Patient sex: M
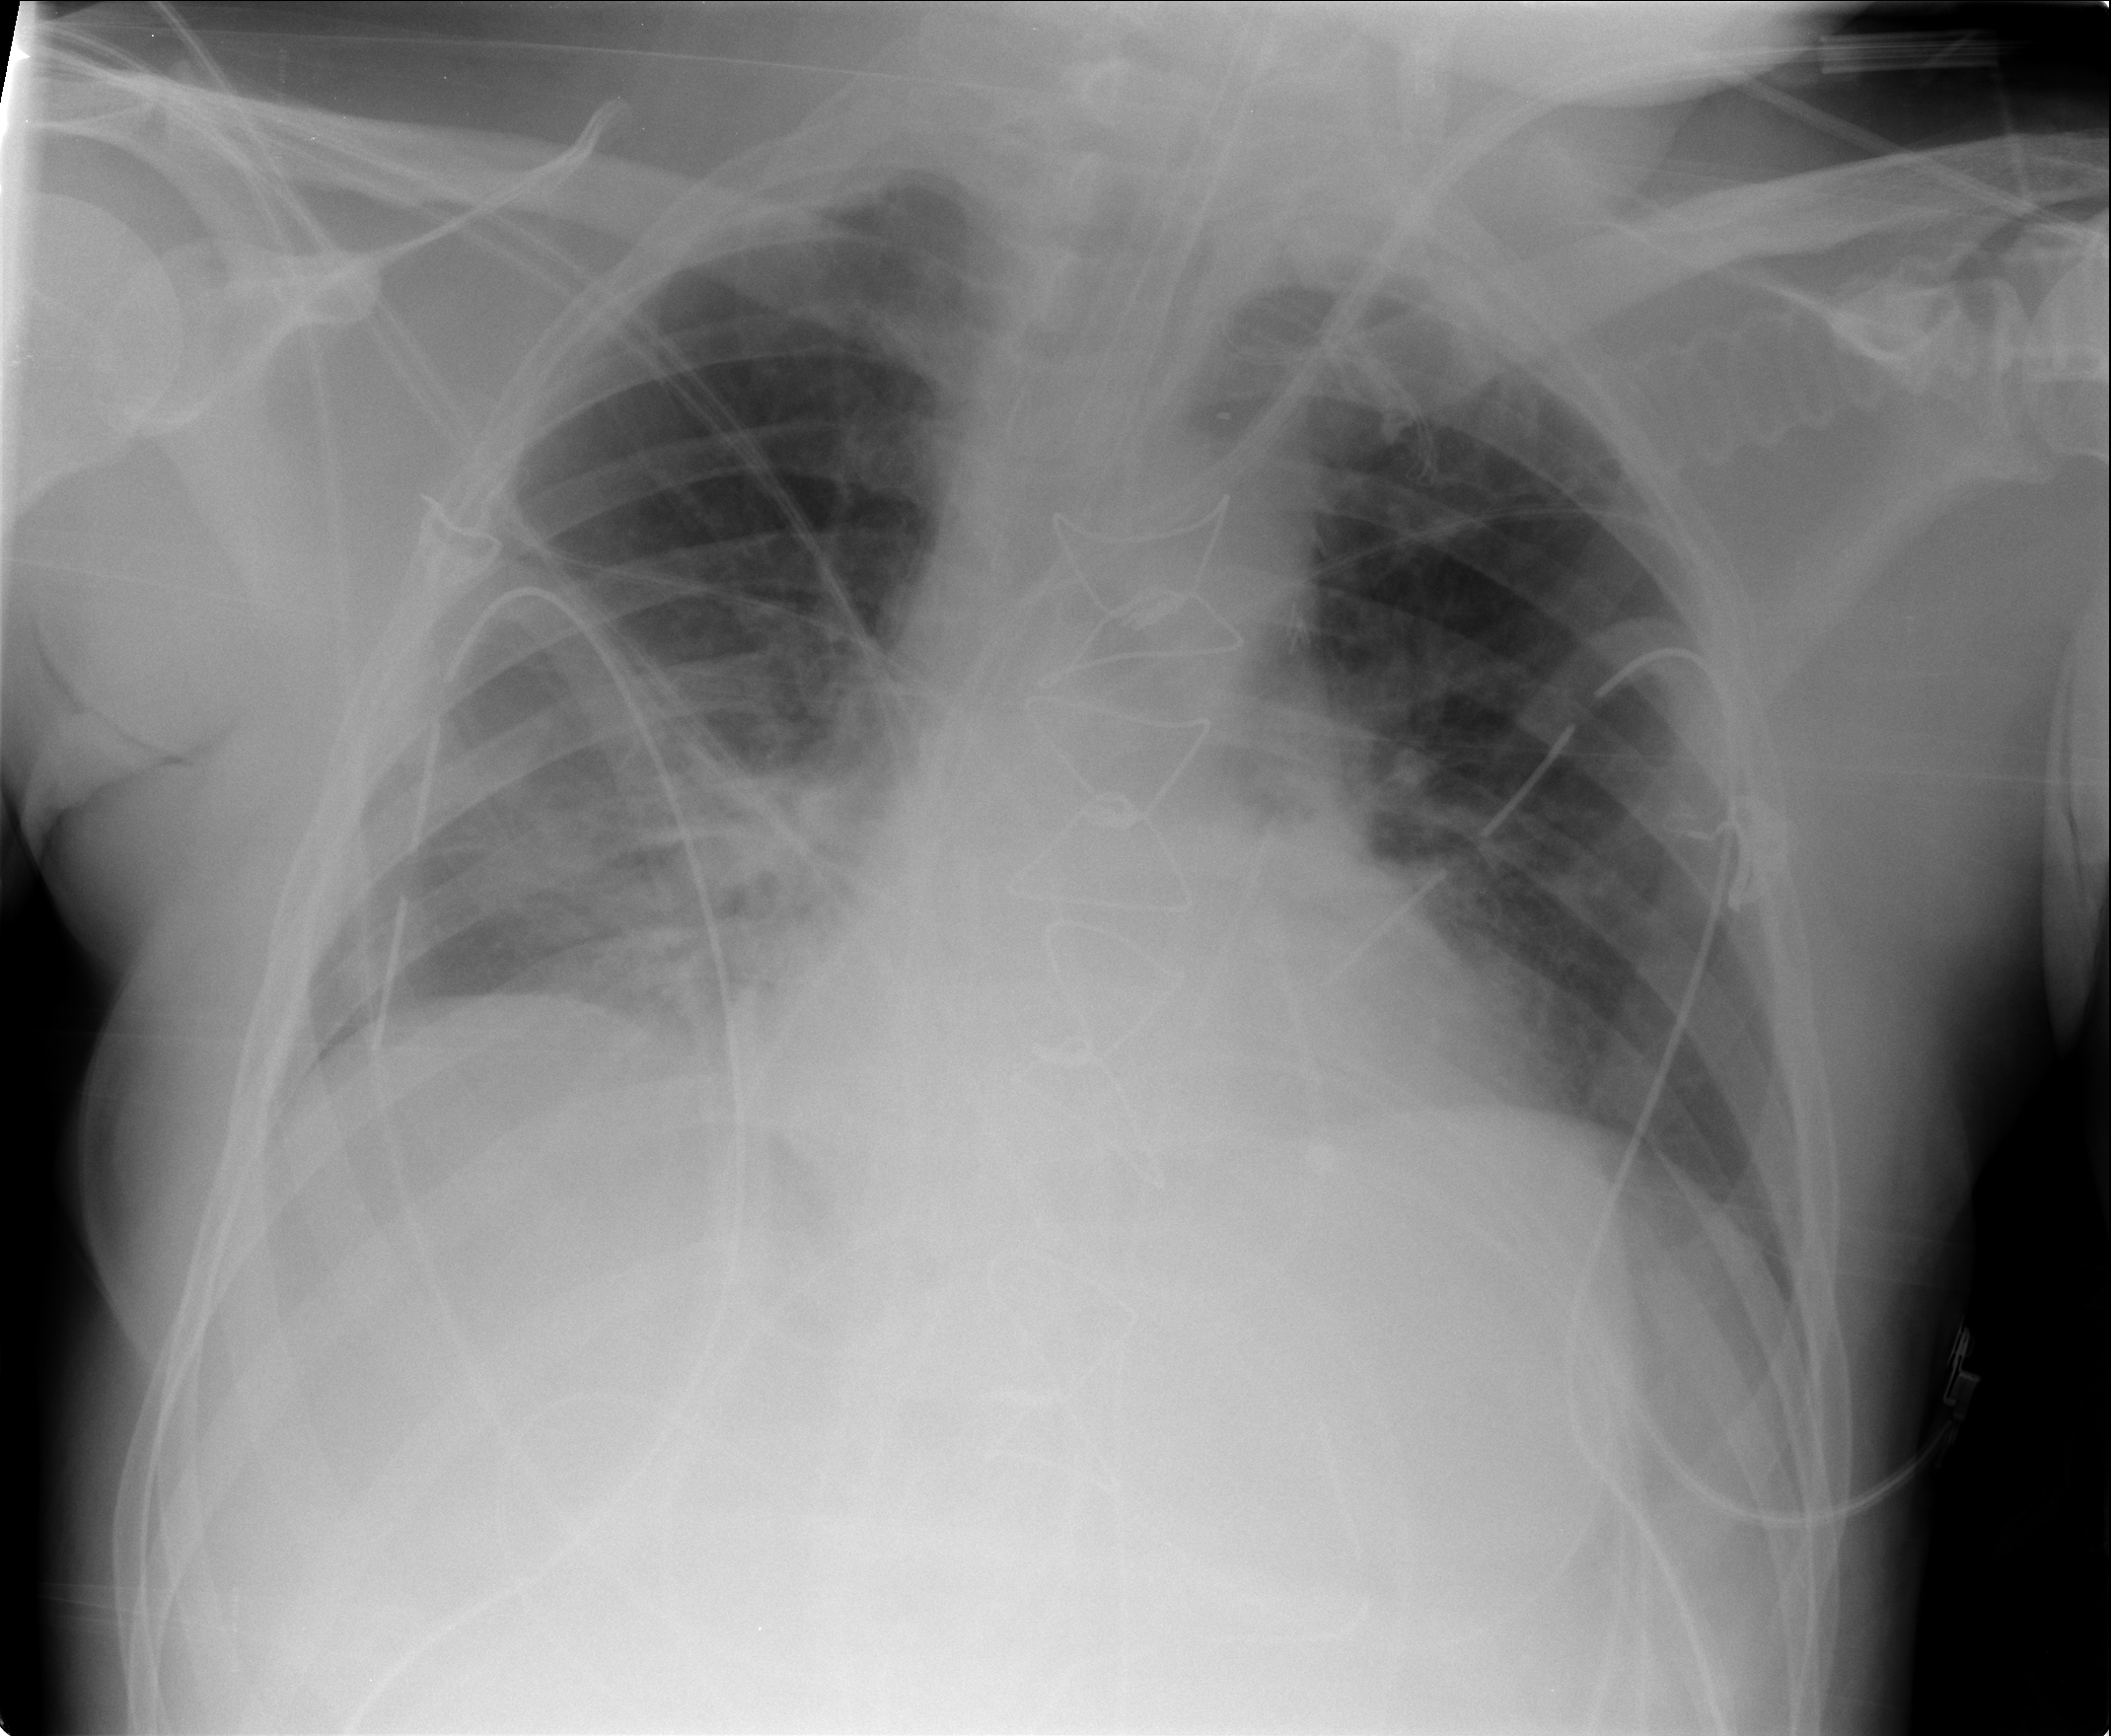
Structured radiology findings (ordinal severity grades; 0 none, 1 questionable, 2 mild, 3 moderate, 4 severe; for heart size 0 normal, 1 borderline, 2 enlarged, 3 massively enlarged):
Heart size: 0
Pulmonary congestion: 2
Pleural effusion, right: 0
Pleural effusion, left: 0
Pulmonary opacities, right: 0
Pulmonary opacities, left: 0
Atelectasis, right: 3
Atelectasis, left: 0